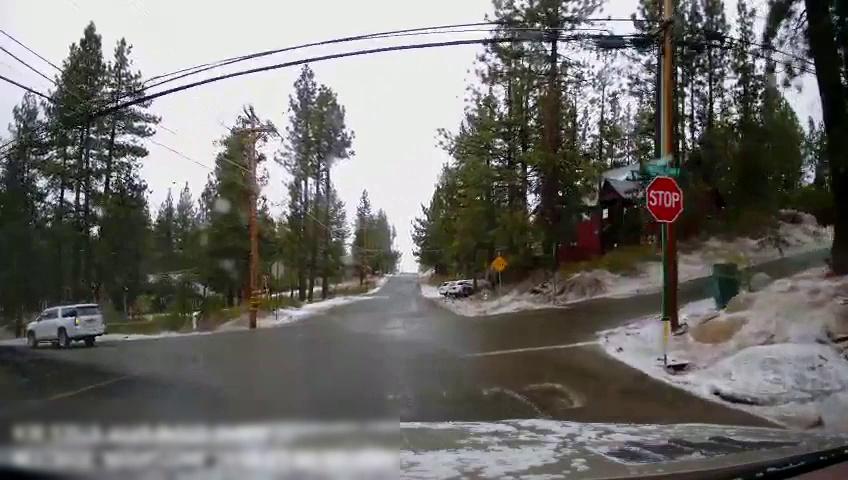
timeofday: Day
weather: Snowy
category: Drivable Space
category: Vehicles | Truck
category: Vehicles | SUV
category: Vehicles | Car
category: Lanes | Current Lane
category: Traffic | Signs
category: Traffic | Signs
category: Traffic | Signs